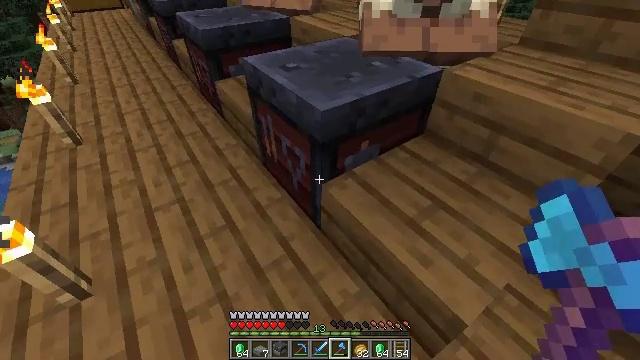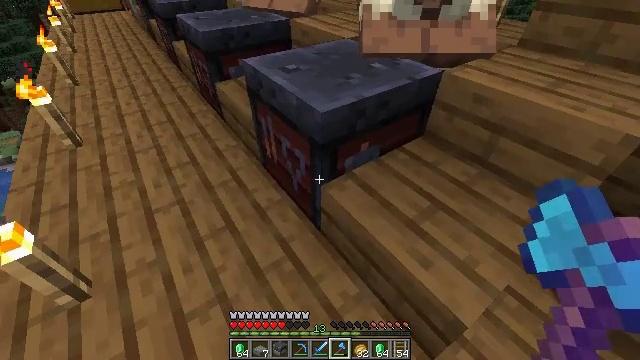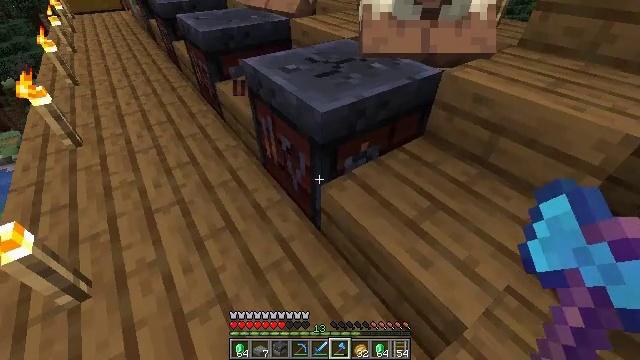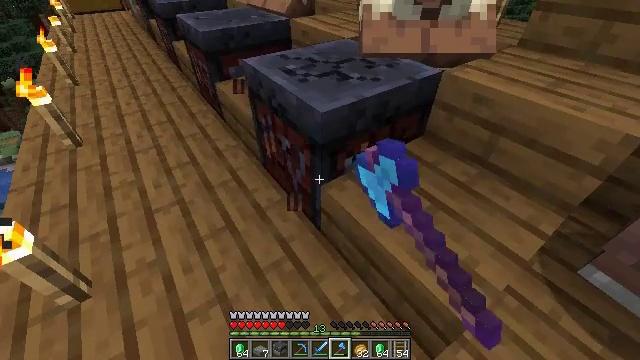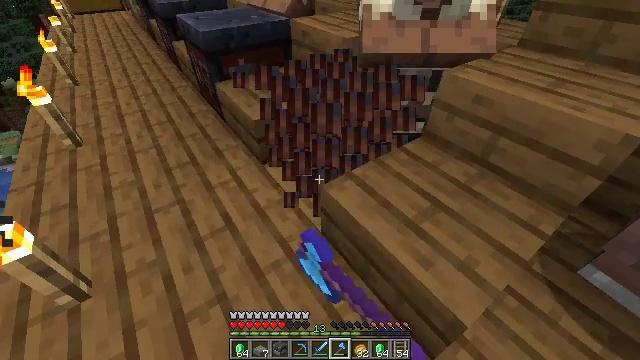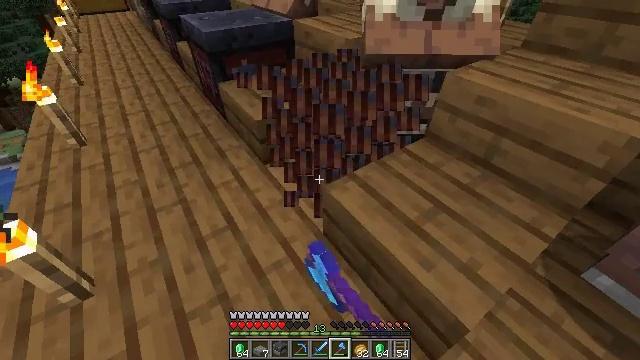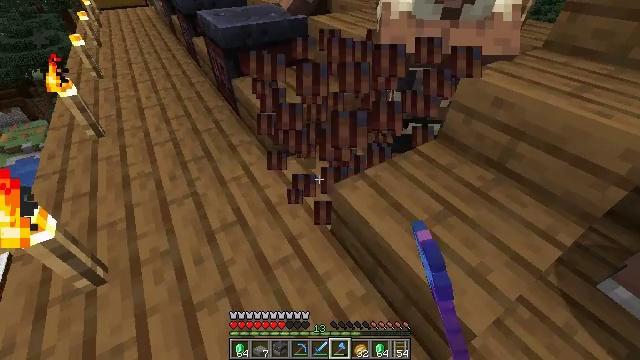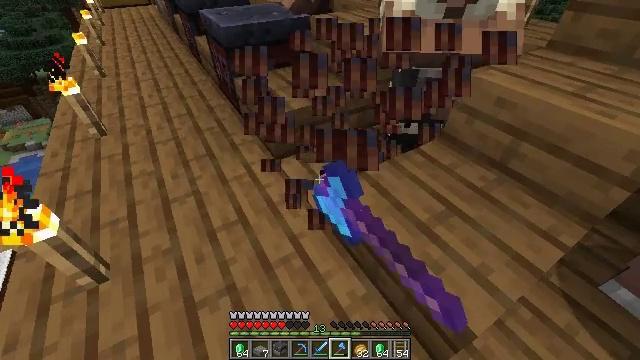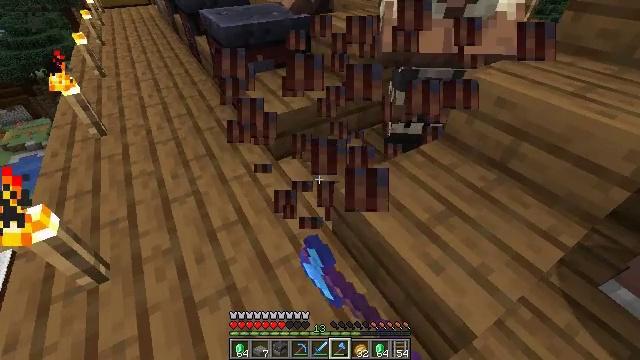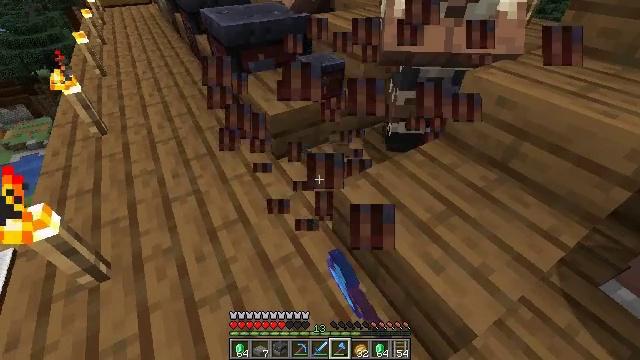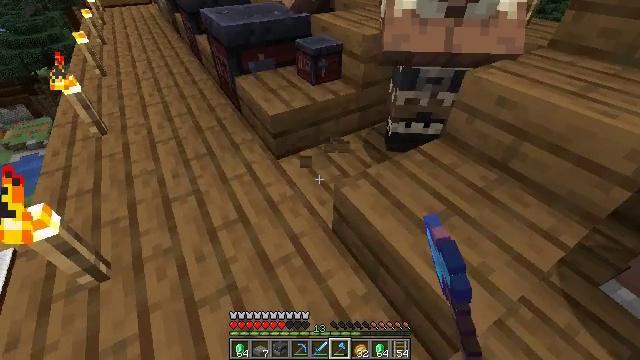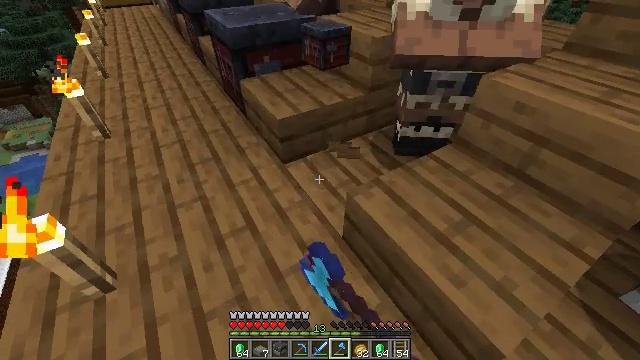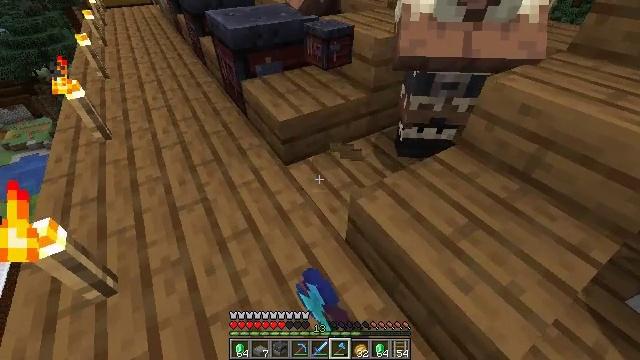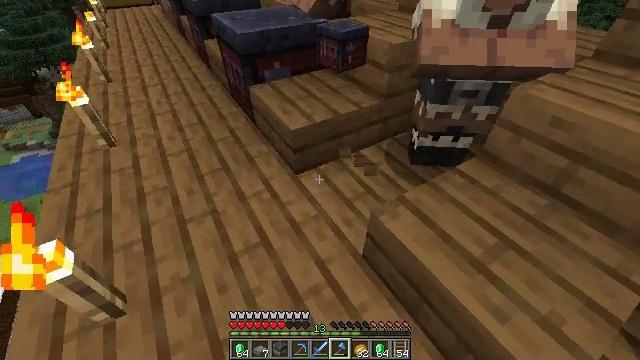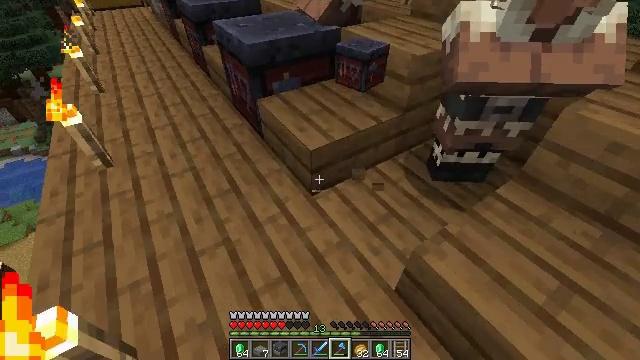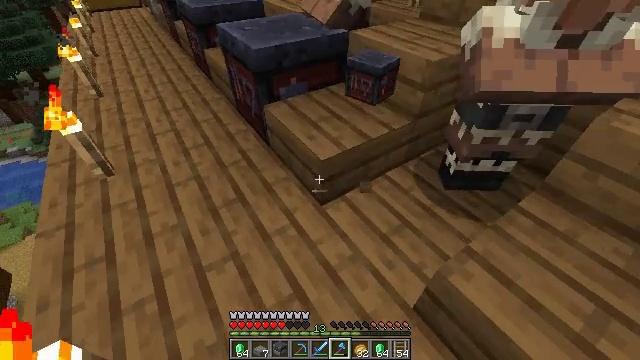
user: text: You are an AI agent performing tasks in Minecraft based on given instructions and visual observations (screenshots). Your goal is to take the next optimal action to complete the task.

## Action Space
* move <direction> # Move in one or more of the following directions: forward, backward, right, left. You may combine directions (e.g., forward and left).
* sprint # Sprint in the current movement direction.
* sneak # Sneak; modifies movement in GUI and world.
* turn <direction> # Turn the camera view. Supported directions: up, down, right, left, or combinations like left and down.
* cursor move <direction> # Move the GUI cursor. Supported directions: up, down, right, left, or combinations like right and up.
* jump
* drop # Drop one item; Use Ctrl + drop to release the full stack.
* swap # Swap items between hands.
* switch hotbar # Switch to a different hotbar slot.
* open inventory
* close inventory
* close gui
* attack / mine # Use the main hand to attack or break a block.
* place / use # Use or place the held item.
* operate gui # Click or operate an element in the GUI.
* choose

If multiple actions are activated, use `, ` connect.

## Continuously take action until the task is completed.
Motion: motion action
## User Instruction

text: Attack the smithing table to collect it.
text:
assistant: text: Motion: no_op
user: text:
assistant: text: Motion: attack / mine
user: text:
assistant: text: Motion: attack / mine
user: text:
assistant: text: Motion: attack / mine
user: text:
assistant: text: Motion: attack / mine
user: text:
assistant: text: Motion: turn left, attack / mine
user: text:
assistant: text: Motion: attack / mine
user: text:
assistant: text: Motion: attack / mine
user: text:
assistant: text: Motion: attack / mine
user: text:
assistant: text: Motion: attack / mine
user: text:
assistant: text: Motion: move forward and move left
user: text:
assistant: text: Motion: move forward and move left
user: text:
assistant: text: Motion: move forward and move left
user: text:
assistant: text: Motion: move forward and move left, turn right
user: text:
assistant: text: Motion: move forward and move left
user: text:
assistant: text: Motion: move forward and move left
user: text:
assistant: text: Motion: move forward and move left
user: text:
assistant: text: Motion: move forward and move left
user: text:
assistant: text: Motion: move forward
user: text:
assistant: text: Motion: move forward
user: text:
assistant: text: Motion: move forward, turn right
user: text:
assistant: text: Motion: move forward, turn right
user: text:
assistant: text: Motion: move forward, turn right
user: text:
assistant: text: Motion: move forward, turn right
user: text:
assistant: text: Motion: no_op
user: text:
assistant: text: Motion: no_op
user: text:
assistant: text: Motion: attack / mine
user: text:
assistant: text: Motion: attack / mine
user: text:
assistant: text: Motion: turn left and down, attack / mine
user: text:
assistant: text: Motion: turn down, attack / mine